Question: I have found this formula for computing Pi value:
But I need to compute only(for example - 1000th) number of Pi value. How I can do it with provided formula?
Thanks.
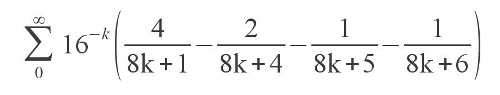
Answer: What you want is called a "spigot algorithm". Take a look at [1] in the section "BBP digit-extraction algorithm for pi". Good luck and have fun.
<URL>